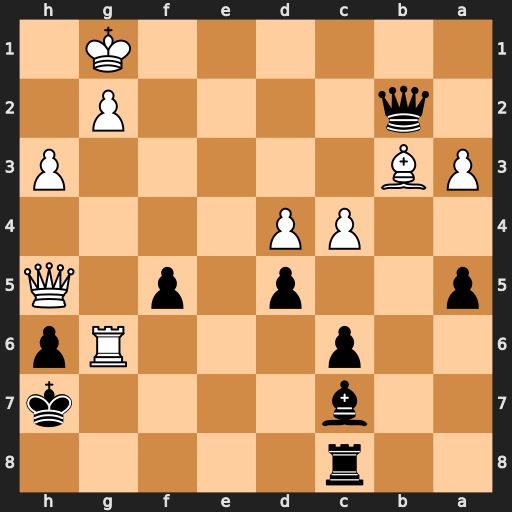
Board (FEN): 2r5/2b4k/2p3Rp/p2p1p1Q/2PP4/PB5P/1q4P1/6K1
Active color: b
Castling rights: -
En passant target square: -
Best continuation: Qxd4+ Kh1 Qe3 Rxh6+ Qxh6 Qxf5+ Kg7